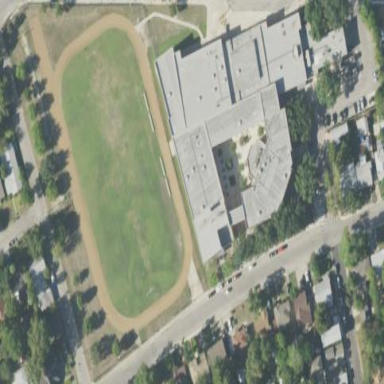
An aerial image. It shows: School.